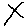
Label: line